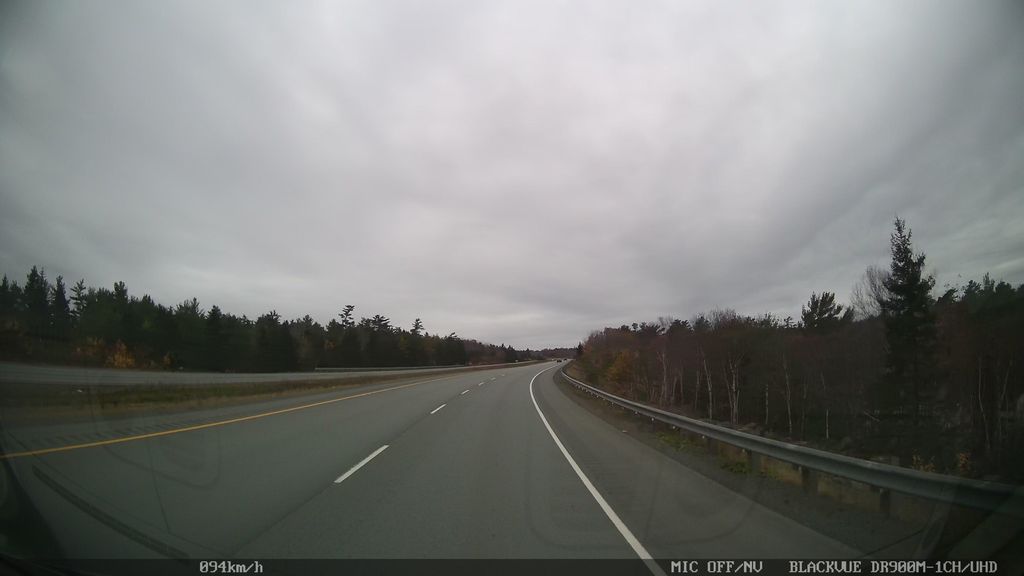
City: halifax